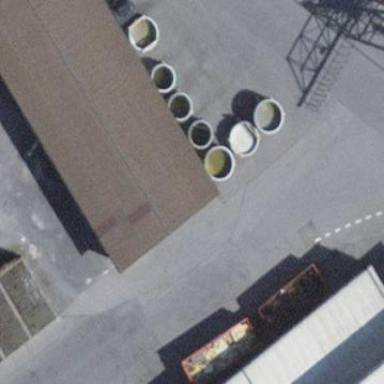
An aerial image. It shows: Industrial building.